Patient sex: M
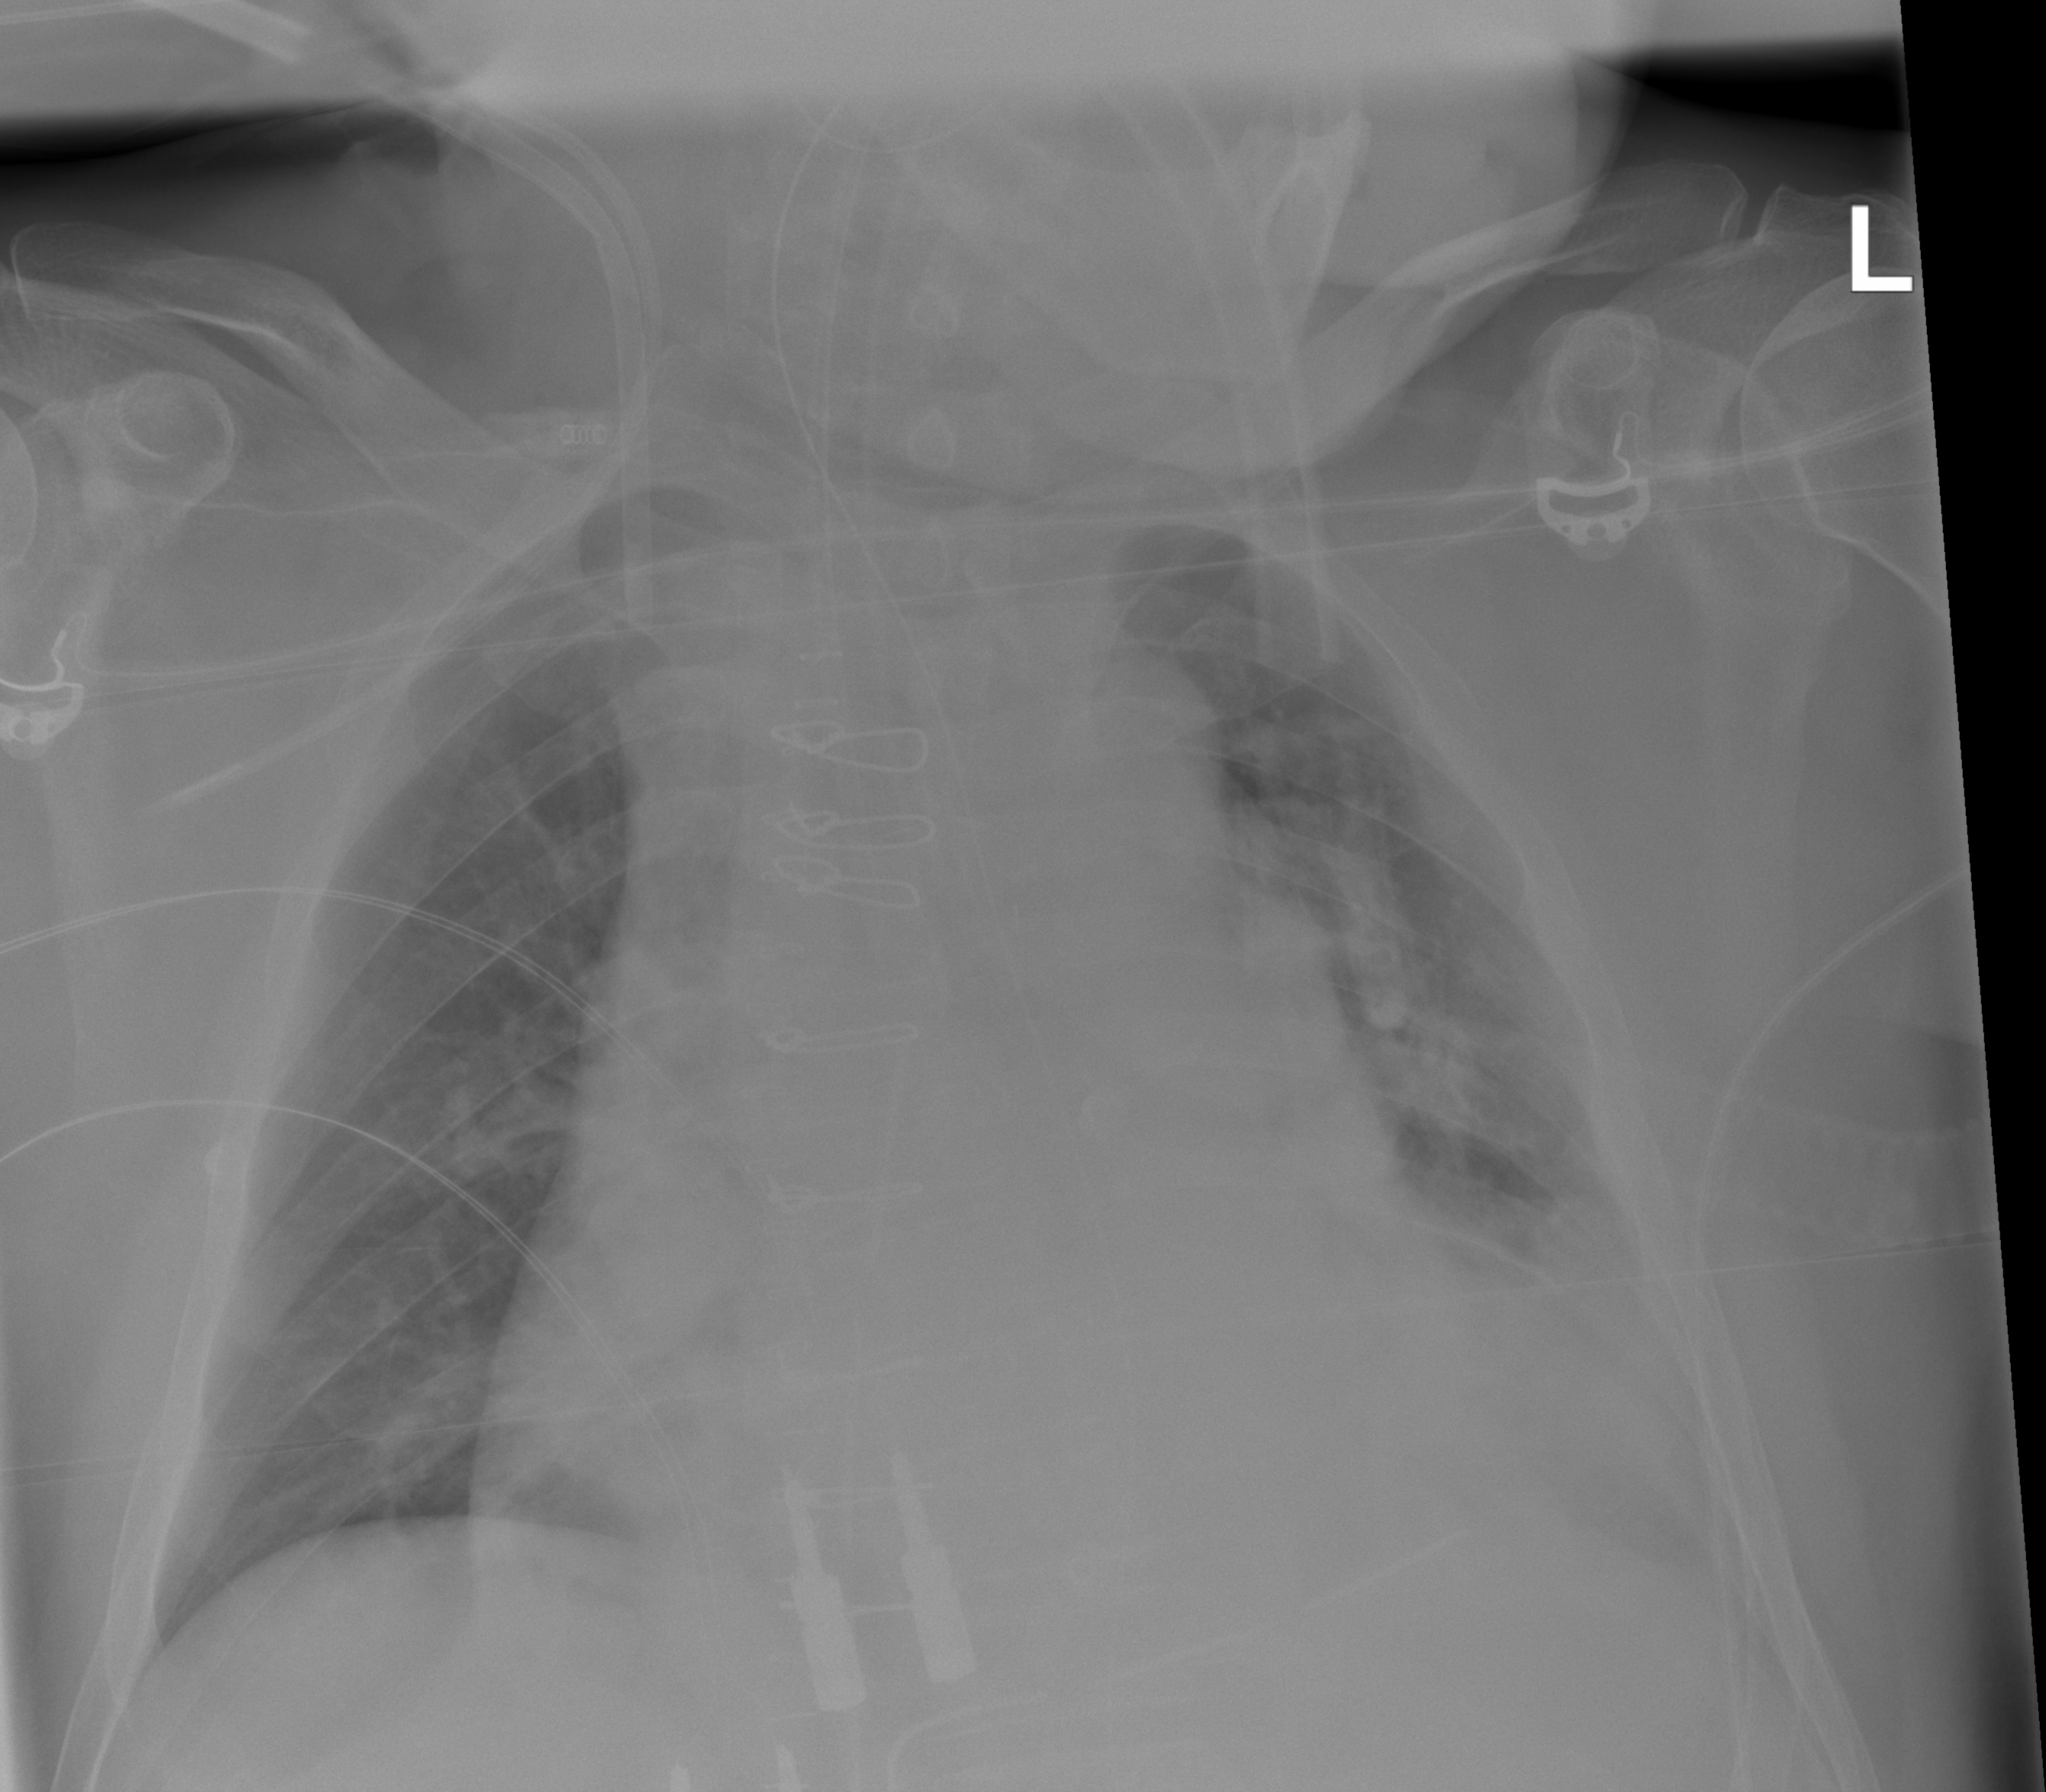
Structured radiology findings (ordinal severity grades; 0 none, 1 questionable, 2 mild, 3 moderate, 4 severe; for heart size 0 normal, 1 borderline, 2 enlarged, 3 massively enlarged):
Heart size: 2
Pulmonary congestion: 0
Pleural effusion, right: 0
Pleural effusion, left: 3
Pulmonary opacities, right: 0
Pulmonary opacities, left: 0
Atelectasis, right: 2
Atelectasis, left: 2